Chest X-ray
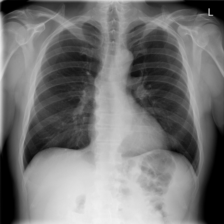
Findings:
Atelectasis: negative
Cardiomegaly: negative
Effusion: negative
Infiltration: negative
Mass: negative
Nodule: negative
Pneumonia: negative
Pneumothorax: negative
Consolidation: negative
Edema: negative
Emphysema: negative
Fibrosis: negative
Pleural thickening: negative
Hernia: negative